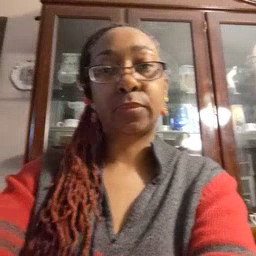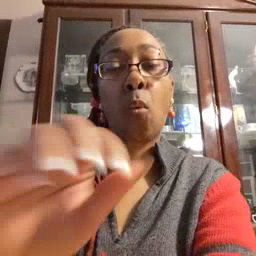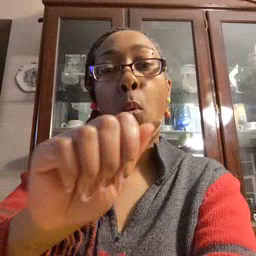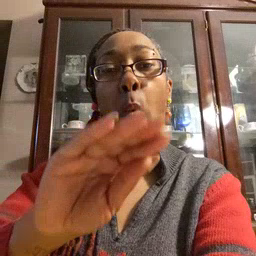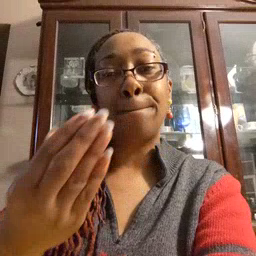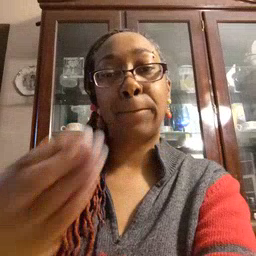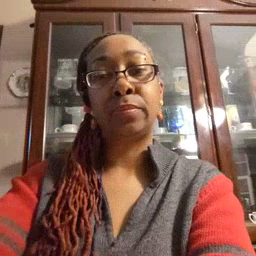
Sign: open